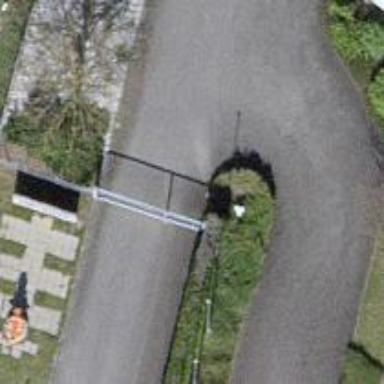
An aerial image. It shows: Gate.